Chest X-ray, AP view. Patient: 45 years old, sex M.
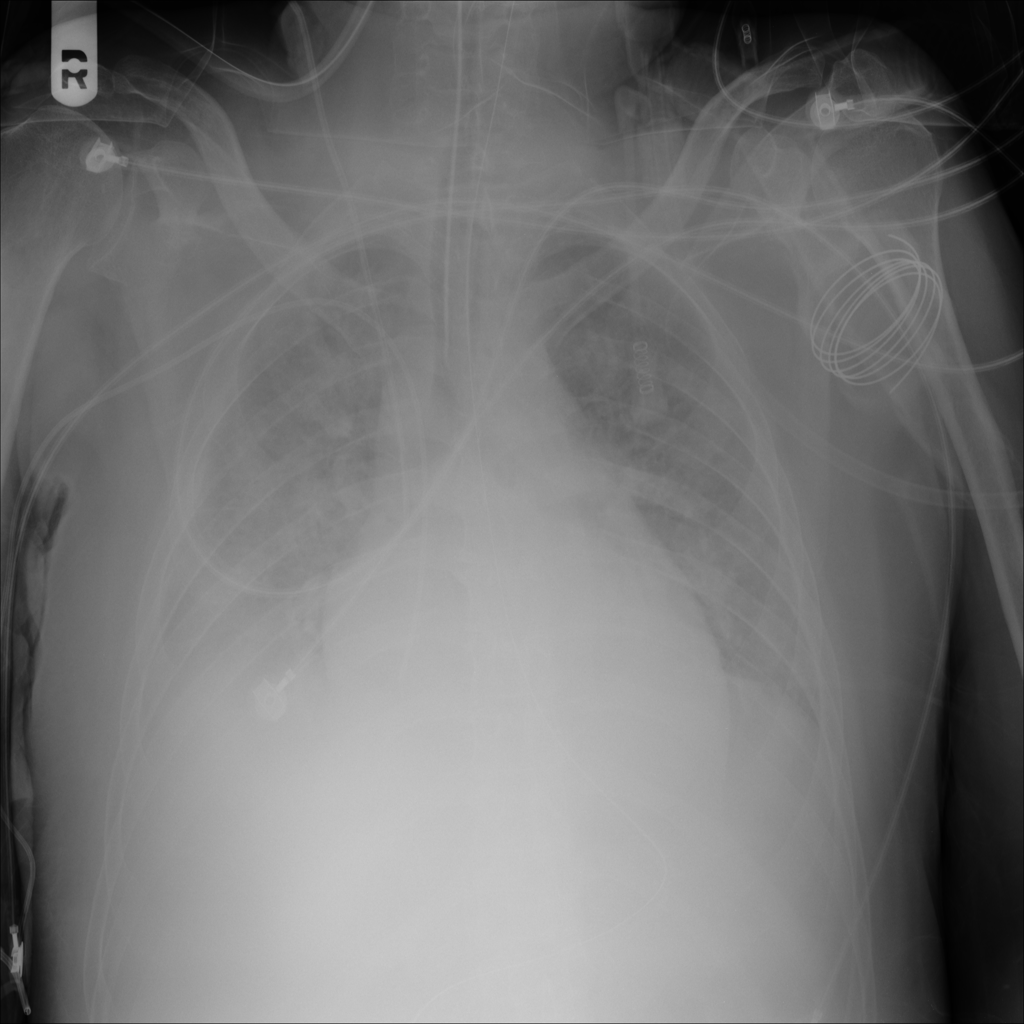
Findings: Effusion, Infiltration